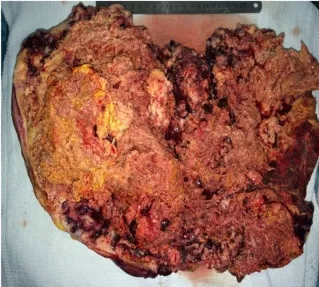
Results of MSCT, macro and microscopy. (E) Immunohistochemical reaction with antibodies to SMA (original magnification x200).
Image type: medical_photograph (other_medical_photograph)